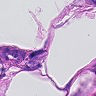
Metastatic tissue present: yes